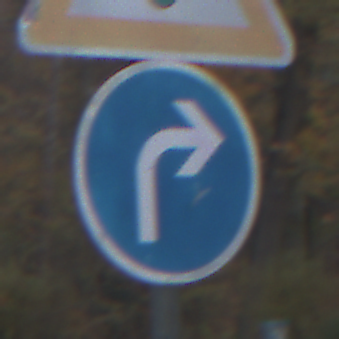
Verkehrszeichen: VorgeschriebeneFahrtrichtungRechts
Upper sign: Lichtzeichenanlage
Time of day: SunriseSunset
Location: Outdoor (Nature)
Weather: PartlyCloudy
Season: Autumn
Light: Natural